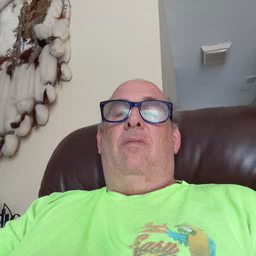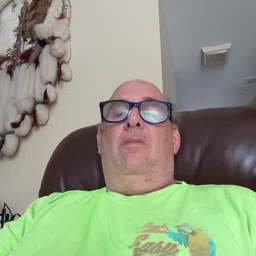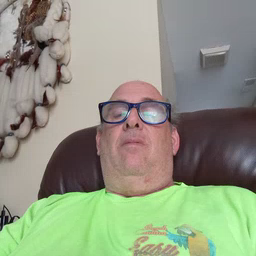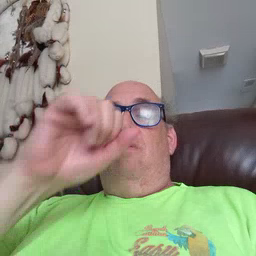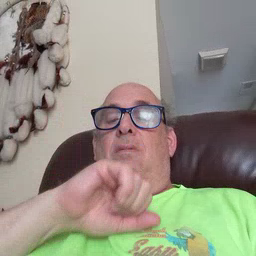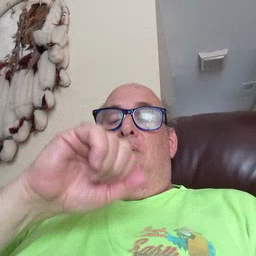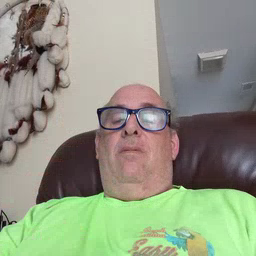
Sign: icecream